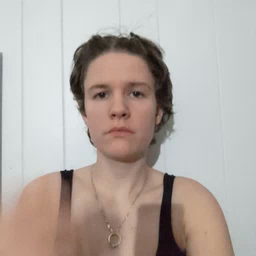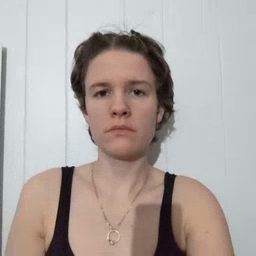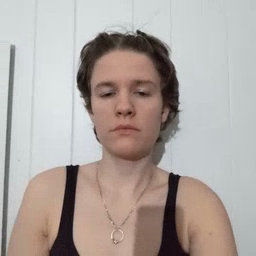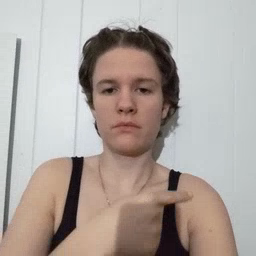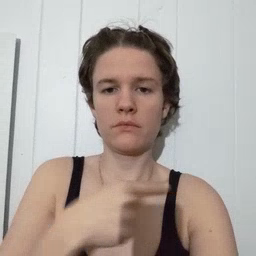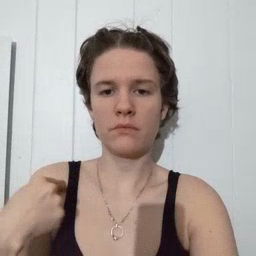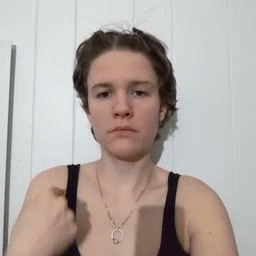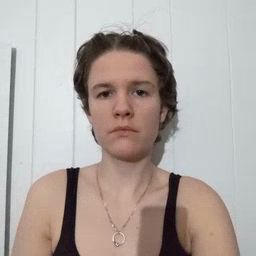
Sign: weus